Interaction volume radius: 10 \u00c5
Interaction volume height: 30 \u00c5
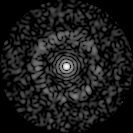
Disorder parameter: 0.8352